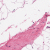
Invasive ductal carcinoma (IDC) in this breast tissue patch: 0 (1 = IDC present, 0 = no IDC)